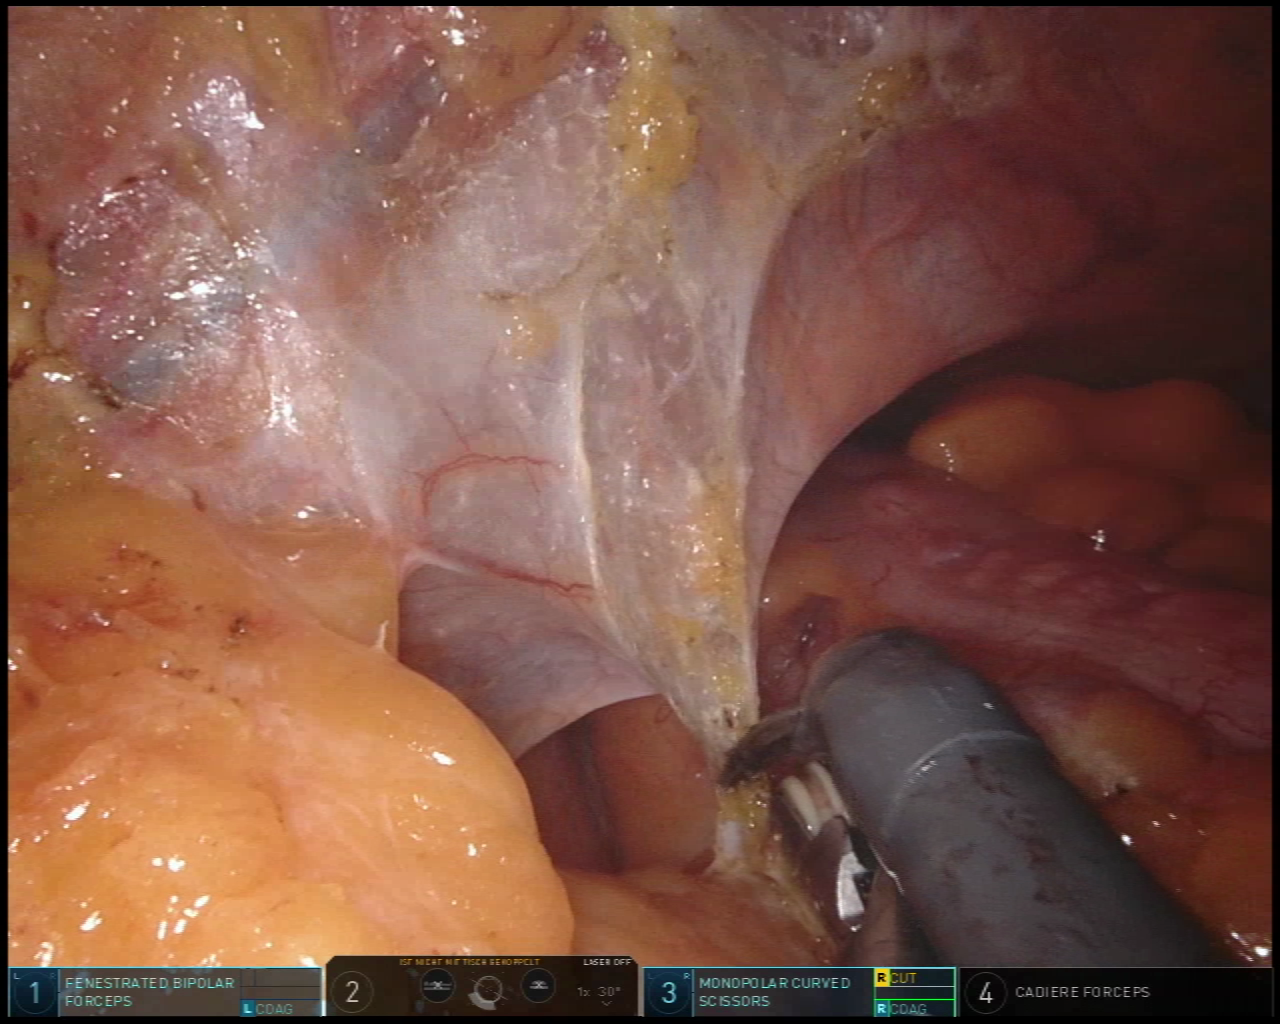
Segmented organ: colon
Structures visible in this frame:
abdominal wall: yes
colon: yes
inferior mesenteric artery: no
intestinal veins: no
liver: no
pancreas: no
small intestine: no
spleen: no
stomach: no
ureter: no
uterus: no
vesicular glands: no